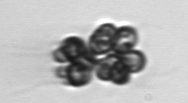
Label: Corymbellus